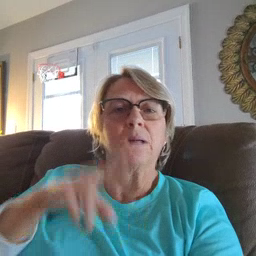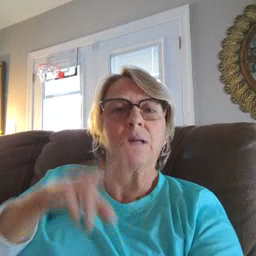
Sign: toothbrush